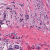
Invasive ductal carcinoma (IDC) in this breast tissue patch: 0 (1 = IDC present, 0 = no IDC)